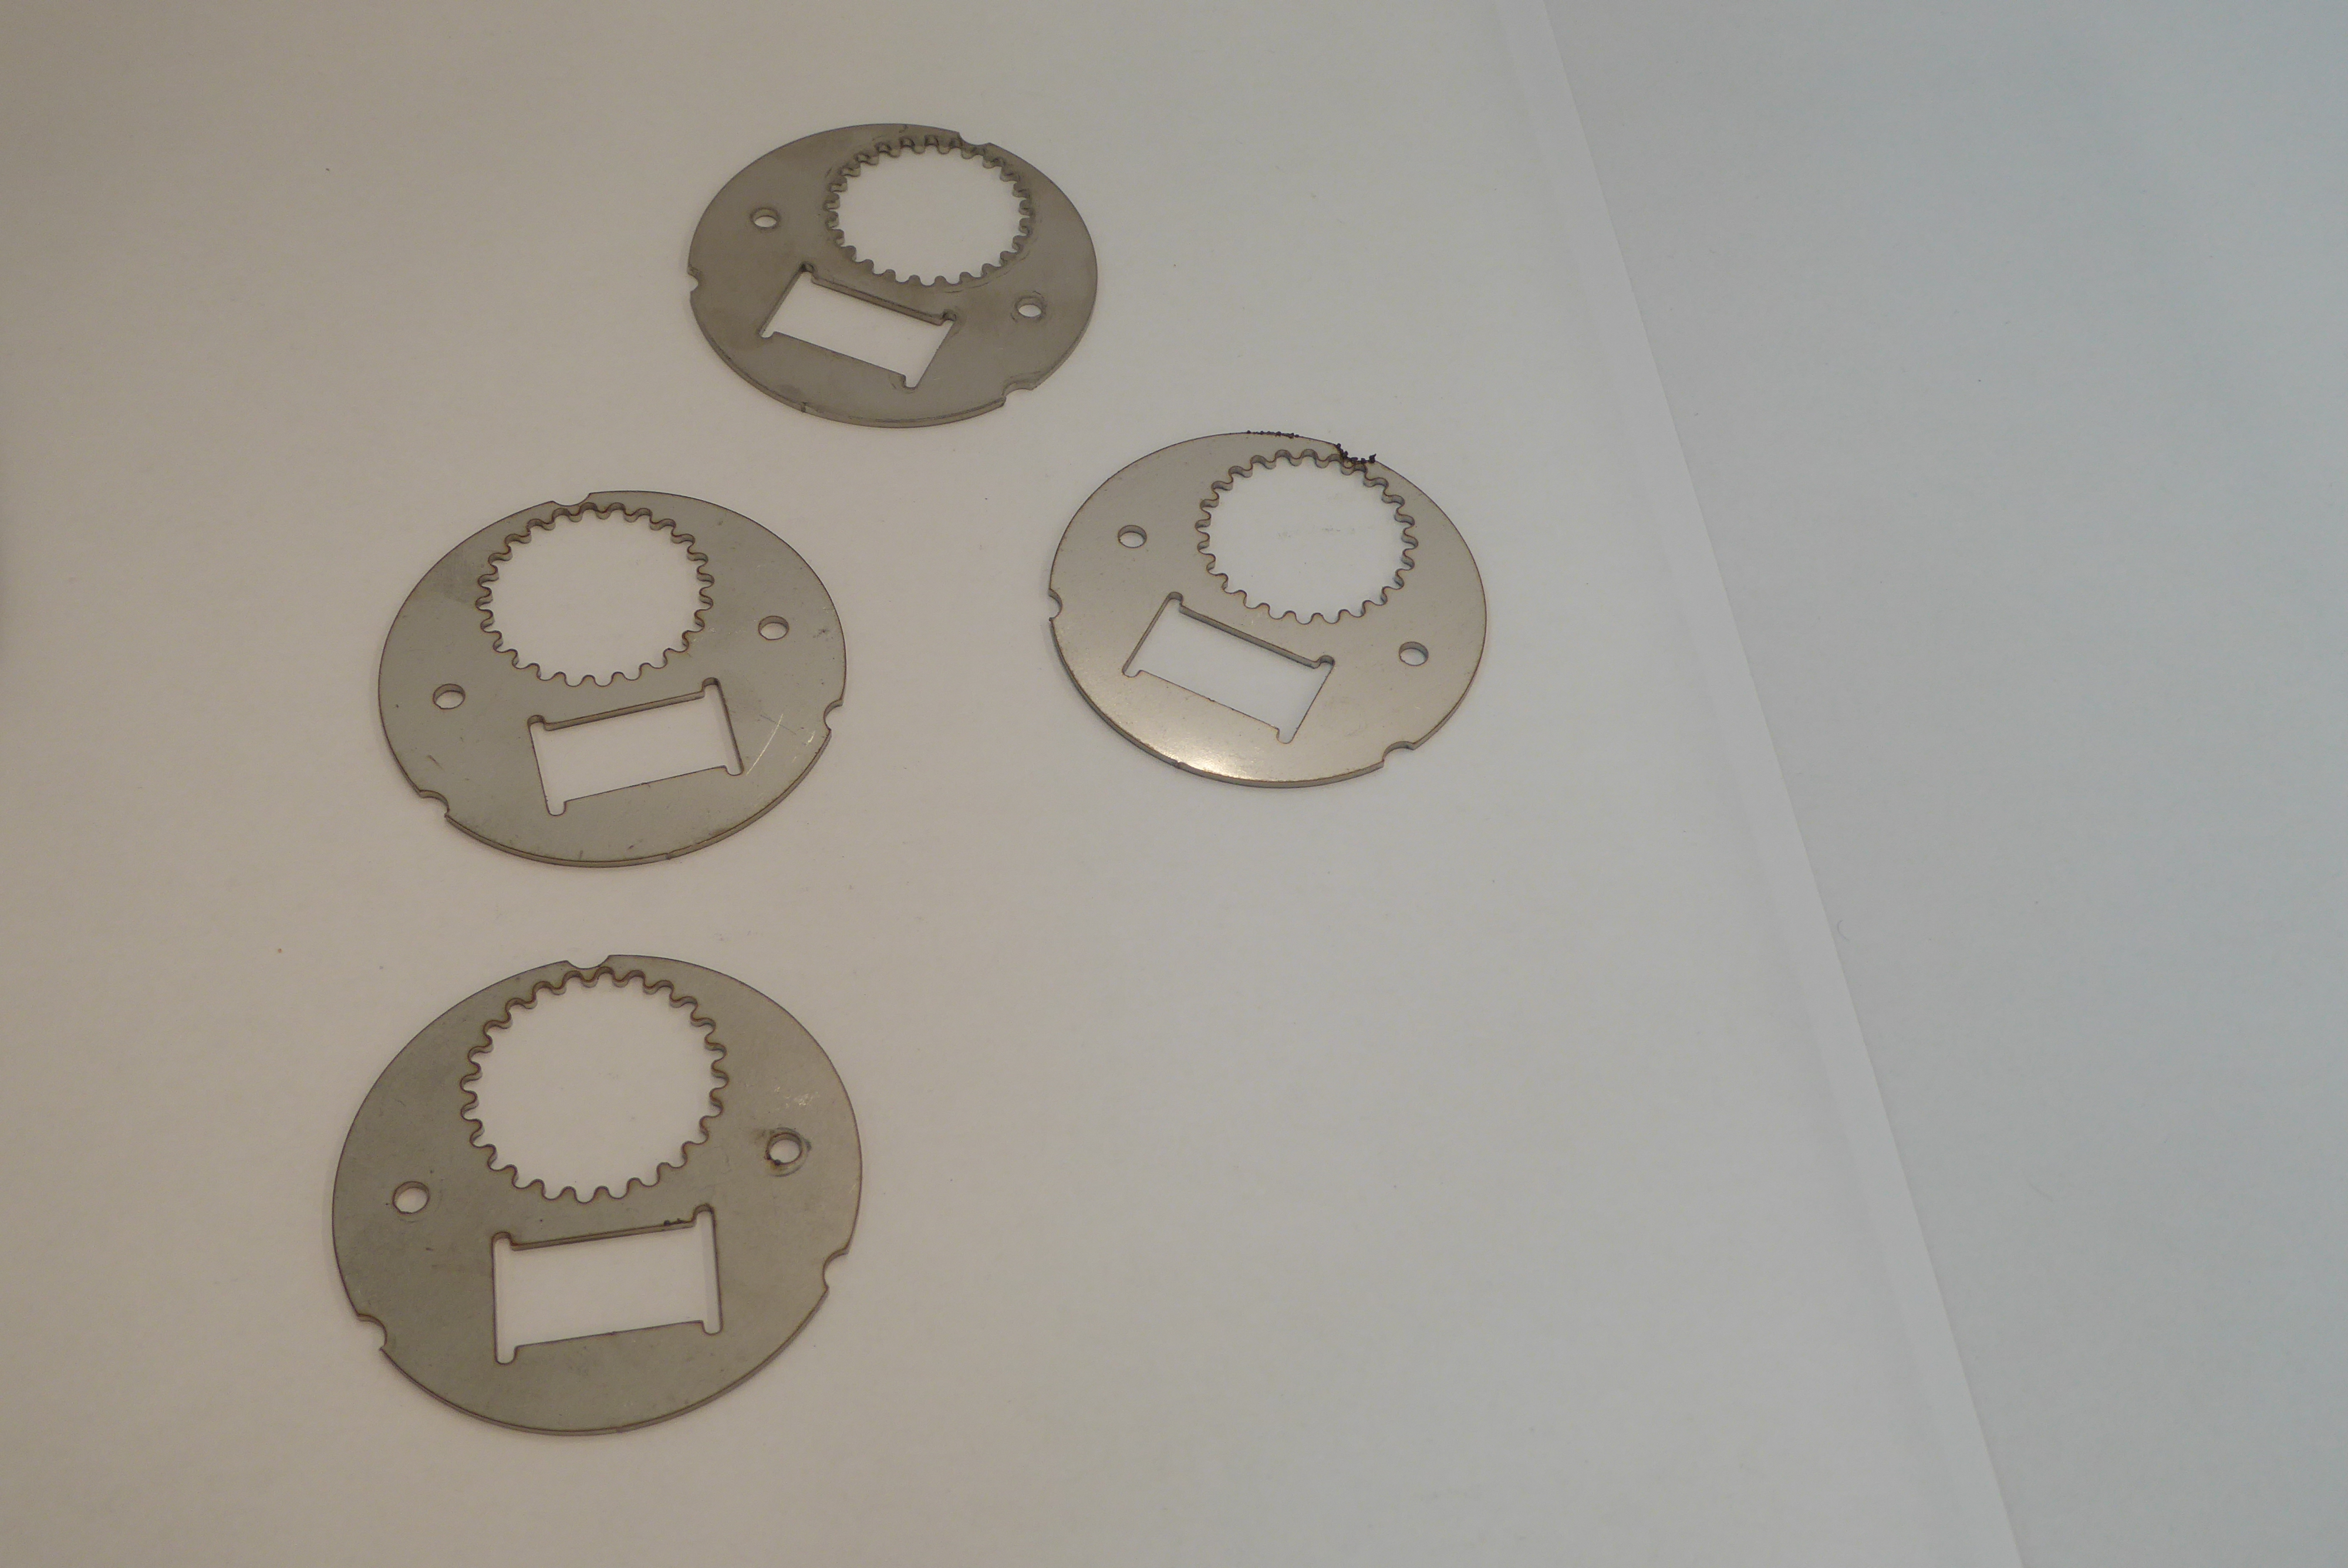
Label: Bottle Opener - Inlay